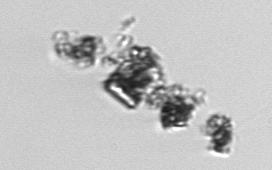
Label: Thalassiosira_TAG_external_detritus